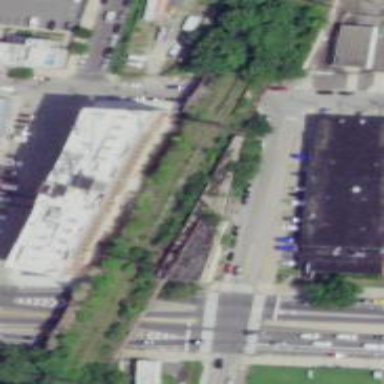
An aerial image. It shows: Abandoned railway on embankment.